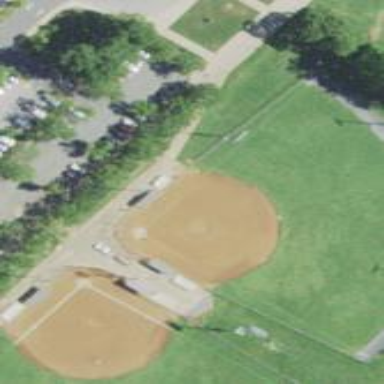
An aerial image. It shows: Softball pitch for leisure sports.